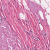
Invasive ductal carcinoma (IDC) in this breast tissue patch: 0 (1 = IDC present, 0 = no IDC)